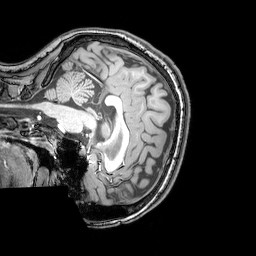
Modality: T1w
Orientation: sagittal
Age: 22
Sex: female
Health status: healthy
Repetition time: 0.081 s
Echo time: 0.037 s